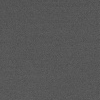
Atmospheric dust classification: dusty